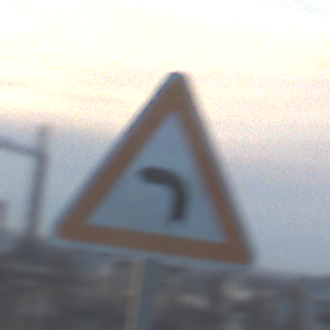
Verkehrszeichen: KurveLinks
Umgebung: Outdoor, Nature
Tageszeit: SunriseSunset
Wetter: PartlyCloudy
Licht: Natural
Jahreszeit: NotSpecified
Kontrast: LowContrast